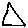
Label: triangle